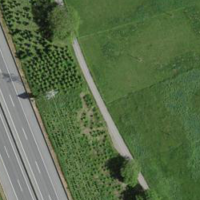
EUNIS habitat code: 57
Species observed at this site:
Buteo buteo